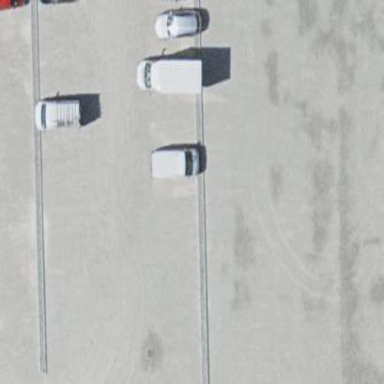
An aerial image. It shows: Parking area with surface.